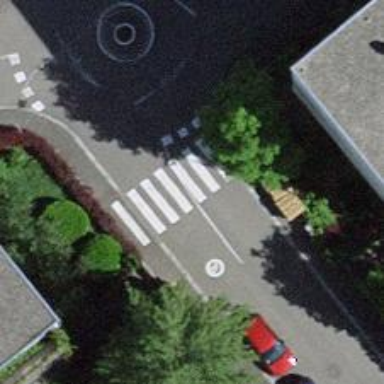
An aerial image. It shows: Zebra crossing for pedestrians.